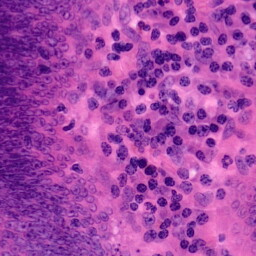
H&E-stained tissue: Colon